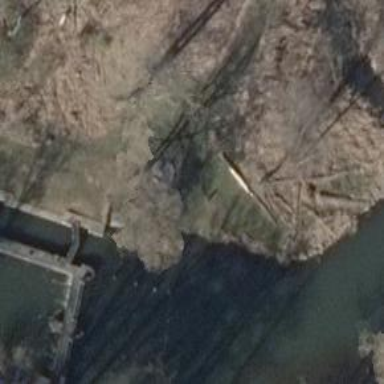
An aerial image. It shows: Checkpoint for canoes.